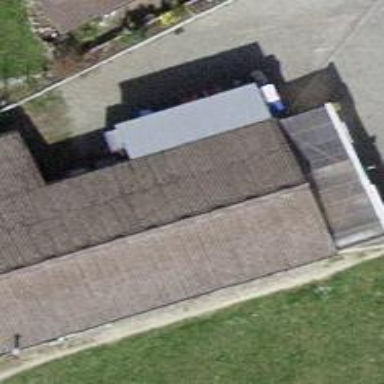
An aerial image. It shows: Post office.